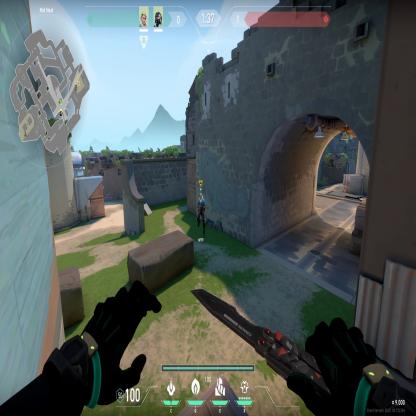
Label: teammate